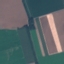
Land use / land cover: AnnualCrop